Question:
Hello guys,
We seen that in we can set the different wallpaper,
I need those wallpapers. I just want to know that where all those wallpaper resides, where can I find that wallpapers,
One place I found is in the 'sdk-windows/System-Images/android-15/armeabi-v7a/system.img', but that is not opened at all,
I just tried to open it with 'PowerIso' , but it fails
is anybody know how can get that wallpaper then let me know ......
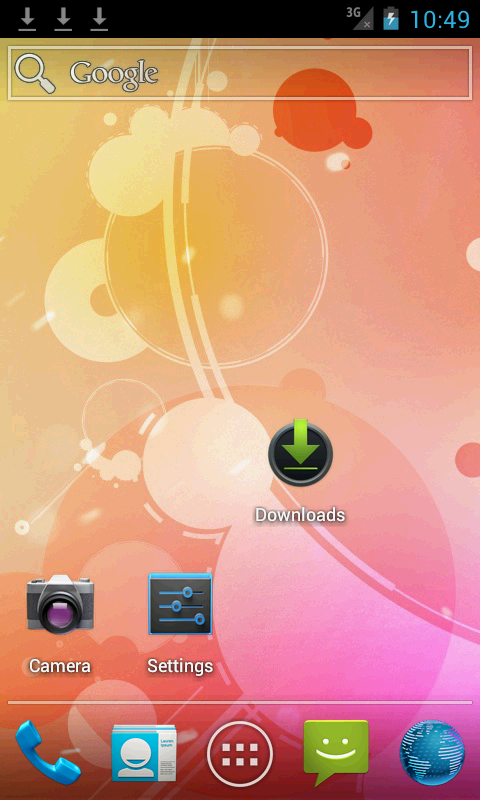
Answer: Steps for latest Jelly Bean wallpapers:
1. Launch Jelly Bean in emulator.
2. use adb pull /system/app/Launcher2.apk . Launcher2.apk file will be copied to your user folder.
3. Open Launcher2.apk with a zip/archive tool. (File roller on Linux, for example.)
4. go to /res/drawable-xhdpi/ in the archive, there you'll find wallpaper_01.jpg to wallpaper_12.jpg files. These are the system wallpapers in highest resolution.